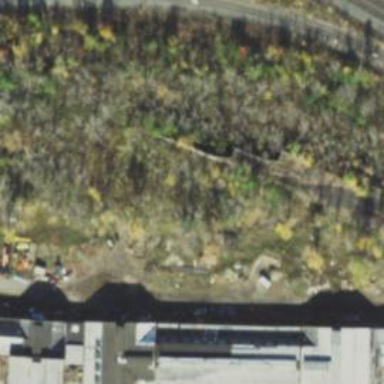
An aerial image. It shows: Abandoned railway.